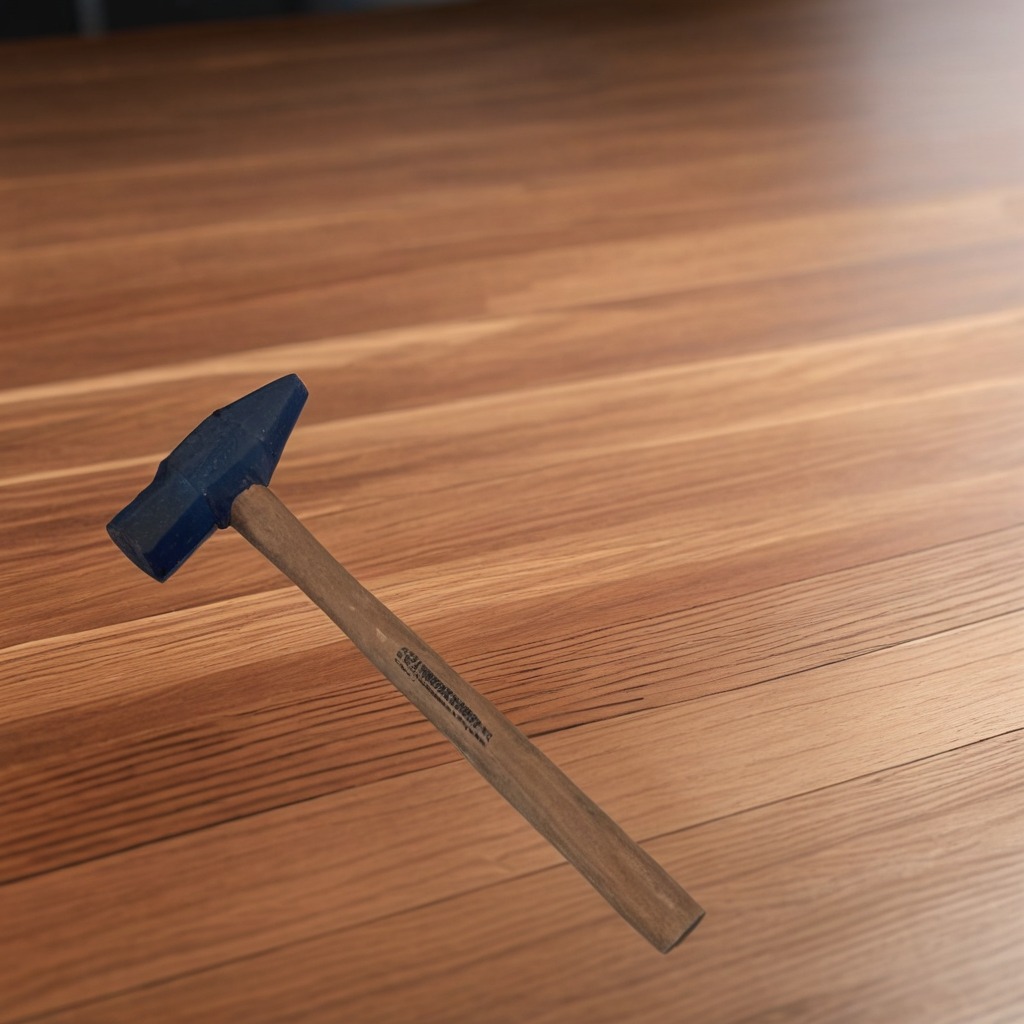
A hammer is lying on a wooden table in a carpentry studio.